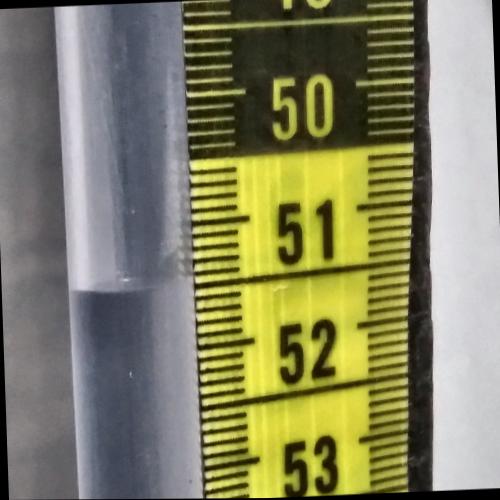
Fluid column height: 51.5 cm